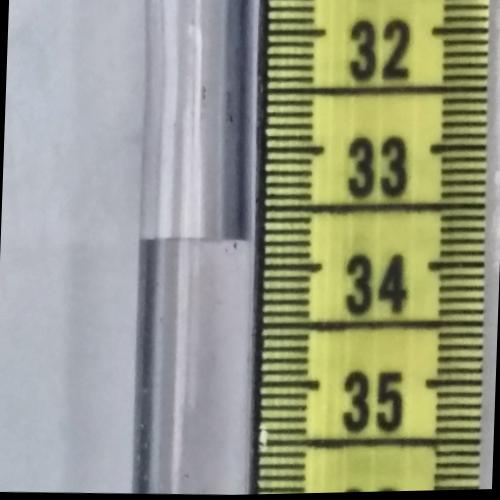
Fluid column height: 33.8 cm